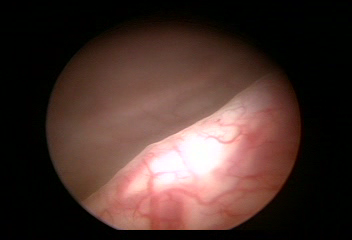
Modality: WLC
Class: Normal mucosa
Bladder cancer association: No